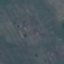
Label: PermanentCrop